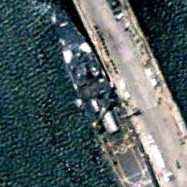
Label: combat